高二 · 度量几何学
已知在 $\triangle A B C$ 中, $|A B|=1,|A C|=2$.
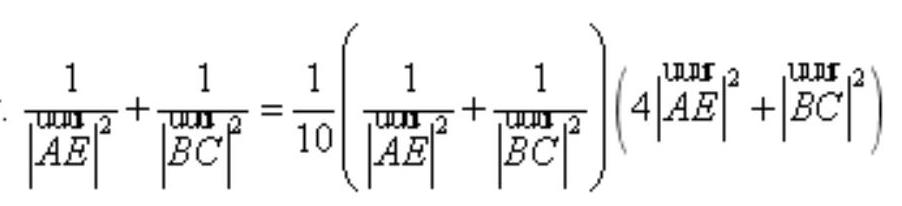
答案: (1) 0 ; (2) $\frac{9}{10}$.
解析: (1) 因为 $A D$ 是角平分线, 从而得到 $|\overrightarrow{B D}|\left|\frac{|\overrightarrow{A B}|}{|\overrightarrow{A C}|}\right|=\frac{1}{2}$,

所以可得 $\overrightarrow{A D}=\frac{2}{3} \overrightarrow{A B}+\frac{1}{3} \overrightarrow{A C}$,

所以 ${ }^{\text {lur }} A D \cdot(2 A B-A C)=\left(2^{\text {und }} A B+\frac{1}{3} A C\right) \cdot(2 A B-A C)=0$.

(2) 在 $\triangle A B E$ 和 $\triangle A C E$ 由用余弦定理可得 $\cos \angle A E B=\frac{|\overrightarrow{A E}|^{2}+|\overrightarrow{B E}|^{2}-|\overrightarrow{A B}|^{2}}{2|\overrightarrow{A E}| \overrightarrow{B E} \mid}, \cos \angle A E C=\frac{|\overrightarrow{A E}|^{2}+|\overrightarrow{C E}|^{2}-|\overrightarrow{A C}|^{2}}{2|\overrightarrow{A E}||\overrightarrow{C E}|}$,

而 $|\overrightarrow{B E}|=|\overrightarrow{C E}|, \cos \angle A E B=-\cos \angle A E C$,

所以得到 $\frac{|\overrightarrow{A E}|^{2}+|\overrightarrow{B E}|^{2}-|\overrightarrow{A B}|^{2}}{2|\overrightarrow{A E}||\overrightarrow{B E}|}=-\frac{|\overrightarrow{A E}|^{2}+|\overrightarrow{C E}|^{2}-|\overrightarrow{A C}|^{2}}{2|\overrightarrow{A E}||\overrightarrow{C E}|}$,

整理得 $4|\overrightarrow{A E}|^{2}+|B C|^{2}=2\left(|\overrightarrow{A B}|^{2}+|\overrightarrow{A C}|^{2}\right)=10$ ，

$=\frac{1}{10}\left[4+\frac{|\overrightarrow{B C}|^{2}}{|\overrightarrow{A E}|^{2}}+\frac{4|\overrightarrow{A E}|^{2}}{|\overrightarrow{B C}|^{2}}+1\right] \geq \frac{1}{10}\left(5+2 \sqrt{\frac{|\overrightarrow{B C}|^{2}}{|\overrightarrow{A E}|^{2}} \cdot \frac{4|\overrightarrow{A E}|^{2}}{|\overrightarrow{B C}|^{2}}}\right)=\frac{9}{10}$,

当且仅当 $|\overrightarrow{B C}|=2|\overrightarrow{A E}|$ 时, 等号成立.